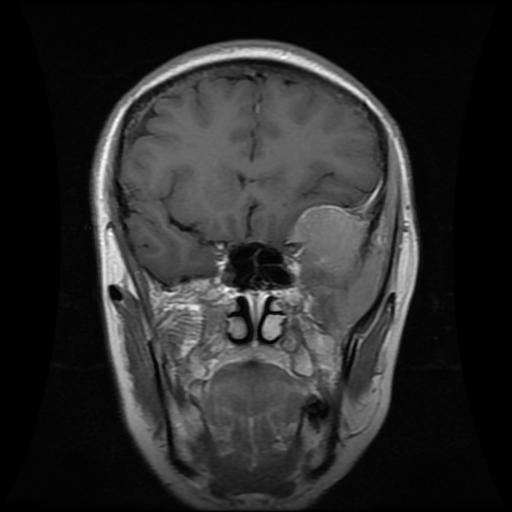
Label: meningioma